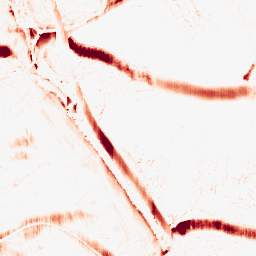
Category: morphological
Decomposition family: morphological_ellipse
Decomposition parameters: operation: opening
width: 20
height: 5
Upsampling method: bicubic
Upsampling parameters: scale: 8
Upsampling scale: 8